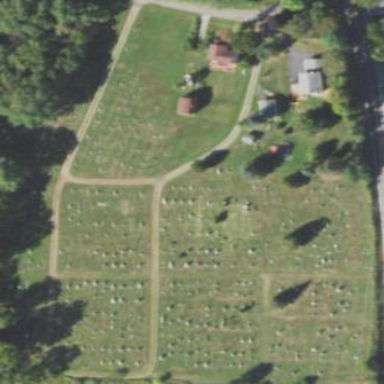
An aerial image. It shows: Cemetery.